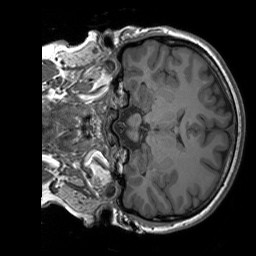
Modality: T1w
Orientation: coronal
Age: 24
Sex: female
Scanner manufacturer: siemens
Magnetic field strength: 3 T
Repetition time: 1.9 s
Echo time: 0.00243 s